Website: macys
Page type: billing-address
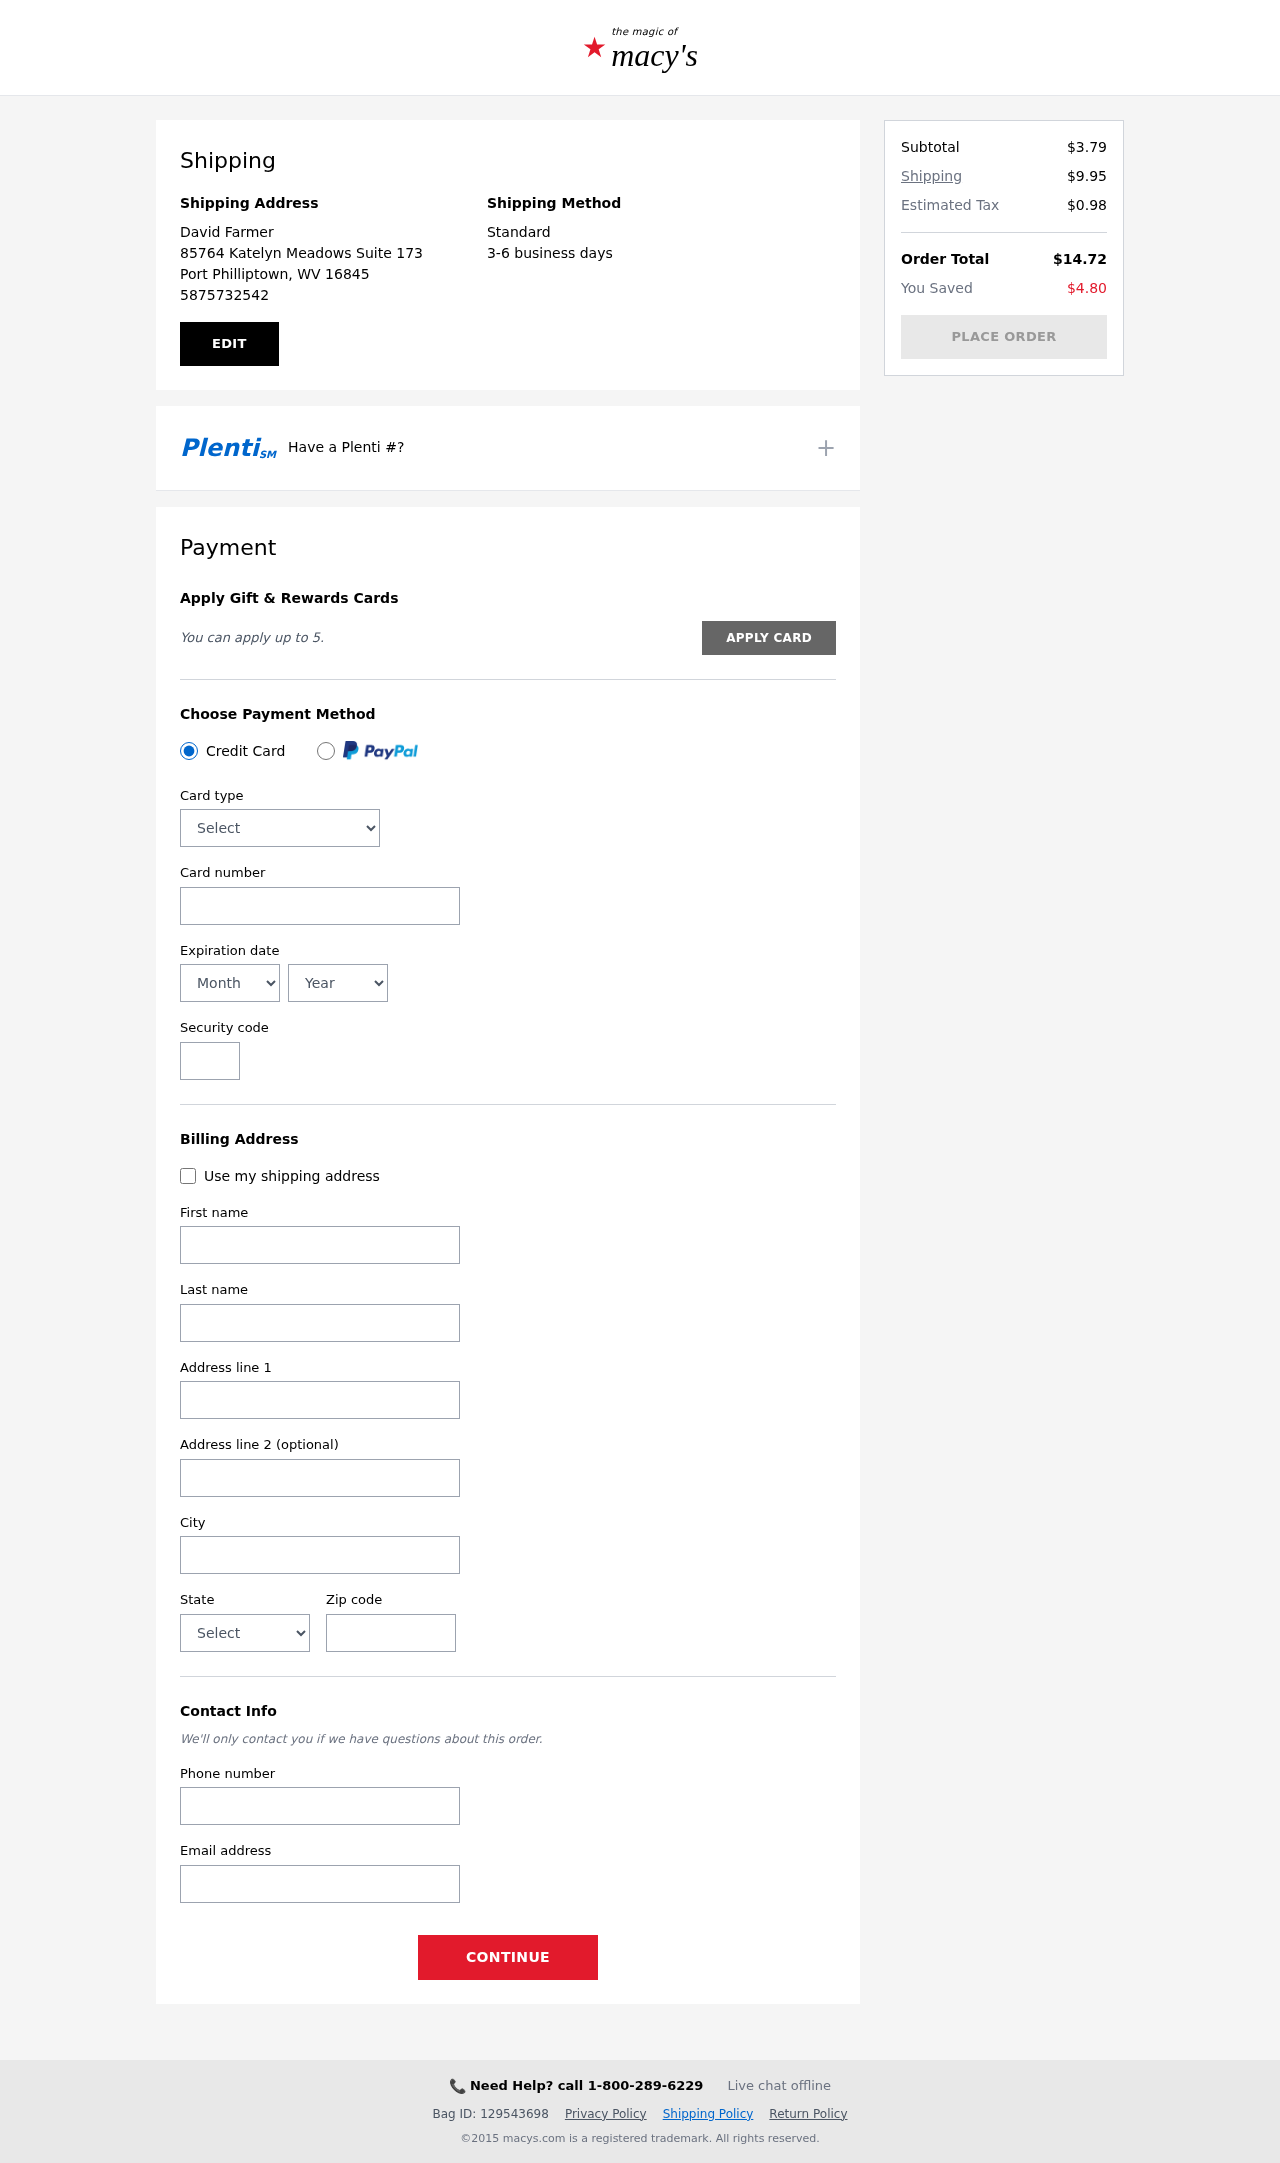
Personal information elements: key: PII_CARD_CVV
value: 481
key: PII_CARD_EXPIRY_MONTH
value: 01
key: PII_CARD_EXPIRY_YEAR
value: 30
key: PII_CARD_NUMBER
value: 4402 7838 8997 4215
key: PII_CARD_TYPE
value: Visa
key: PII_CITY
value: Port Philliptown
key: PII_CITY_STATE_ZIP
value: Port Philliptown, WV 16845
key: PII_EMAIL
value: davidfarmer@hotmail.com
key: PII_FIRSTNAME
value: David
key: PII_FULLNAME
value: David Farmer
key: PII_LASTNAME
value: Farmer
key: PII_PHONE
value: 5875732542
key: PII_POSTCODE
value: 16845
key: PII_STATE
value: West Virginia
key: PII_STREET
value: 85764 Katelyn Meadows Suite 173
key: PII_STREET2
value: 59589 Hammond Gardens
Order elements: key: ORDER_SUBTOTAL
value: $3.79
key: ORDER_SHIPPING_COST
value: $9.95
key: ORDER_TAX
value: $0.98
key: ORDER_TOTAL
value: $14.72
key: ORDER_SAVINGS
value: $4.80